Question: So im trying to add an easy share action, but clicking on the share action doesn't show the pop supposed to appear.
It's kinda sort of supposed to look like this.
I'm using appcompatv7 and a tool bar instead of action bar

Here is my code
'''
<menu xmlns:android="http://schemas.android.com/apk/res/android"
xmlns:app="http://schemas.android.com/apk/res-auto">
<item
android:id="@+id/menu_item_share"
android:orderInCategory="100"
app:showAsAction="always"
android:icon="@drawable/ic_social_share"
android:title="Share"
android:actionProviderClass="android.widget.ShareActionProvider" />
<item
android:title="Add"
android:id="@+id/action_add_new_alarm"
android:orderInCategory="101"
android:icon="@android:drawable/ic_menu_add"
app:showAsAction="always"/>
'''
'''
//all about the toolbar
Toolbar toolbar = (Toolbar) findViewById(R.id.view);
// Set an OnMenuItemClickListener to handle menu item clicks
toolbar.setOnMenuItemClickListener(
new Toolbar.OnMenuItemClickListener() {
@Override
public boolean onMenuItemClick(MenuItem item) {
// Handle the menu item
switch (item.getItemId()) {
case R.id.action_add_new_alarm: {
startAlarmDetailsActivity(-1);
break;
}
}
return true;
}
});
// Inflate a menu to be displayed in the toolbar
toolbar.inflateMenu(R.menu.alarm_list);
toolbar.setTitle("MY APP");
@Override
public boolean onCreateOptionsMenu(Menu menu) {
// Inflate menu resource file.
getMenuInflater().inflate(R.menu.alarm_list, menu);
return super.onCreateOptionsMenu(menu);
}
@Override
public boolean onOptionsItemSelected(MenuItem item) {
switch (item.getItemId()) {
case R.id.action_add_new_alarm: {
startAlarmDetailsActivity(-1);
Log.i(TAG, "add button clicked");
return true;
}
case R.id.menu_item_share: {
Log.i(TAG, "share button clicked");
actionShare();
return true;
}
default:
return super.onOptionsItemSelected(item);
}
}
private void actionShare(){
Intent i = new Intent(Intent.ACTION_SEND);
i.setType("text/plain");
i.putExtra(Intent.EXTRA_SUBJECT, "my string");
i.putExtra(Intent.EXTRA_TEXT, "another string");
startActivity(i);
//Or like above will always display the chooser
//startActivity(Intent.createChooser(i, getResources().getText(R.string.share)));
}
'''
Even Logcat doesn't show that I pressed a button
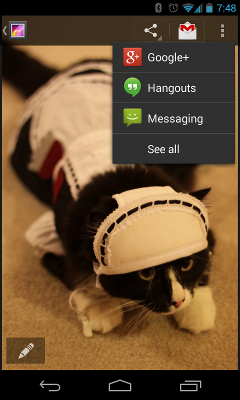
Answer: 'onCreateOptionsMenu'/'onOptionsItemSelected', works with 'ActionBar', but as you stated, you are using the 'ToolBar', and your implementation of 'onMenuItemClick', doesn't include the option to launch the share intent